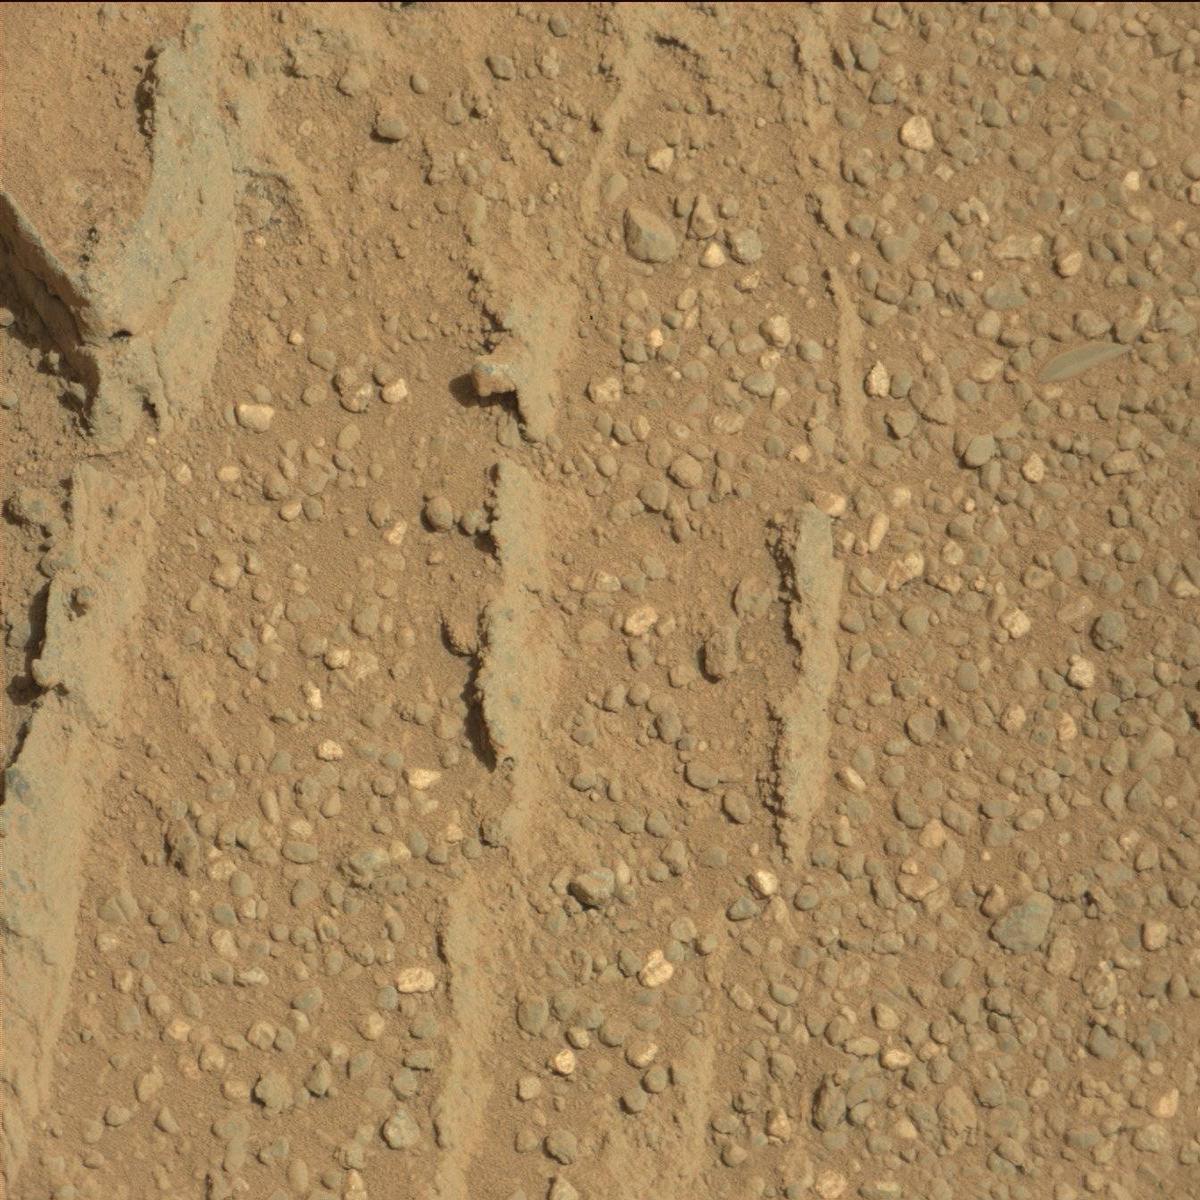
Terrain classes present: Bedrock, Sand / Soil